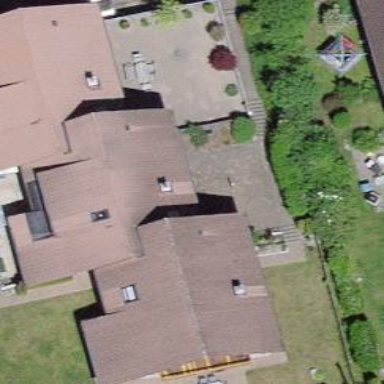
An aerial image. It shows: Residential building.